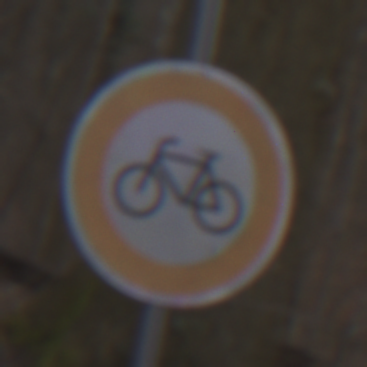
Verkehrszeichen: VerbotRadverkehr
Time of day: MorningAfternoon
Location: Outdoor (Nature)
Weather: Overcast
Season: Autumn
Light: Natural